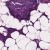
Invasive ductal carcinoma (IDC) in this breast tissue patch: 0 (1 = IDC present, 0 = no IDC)